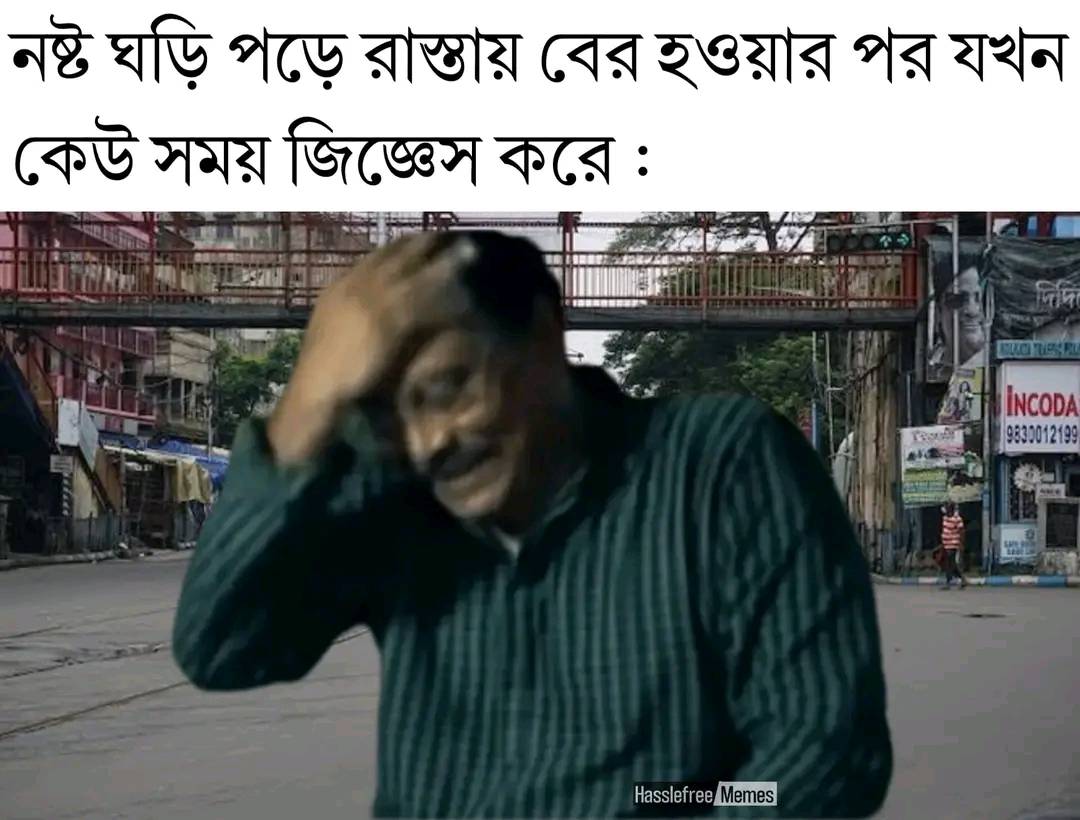
Text: নষ্ট ঘড়ি পড়ে রাস্তায় বের হওয়ার পর যখন কেউ সময় জিজ্ঞেস করে
Label: Non Hate